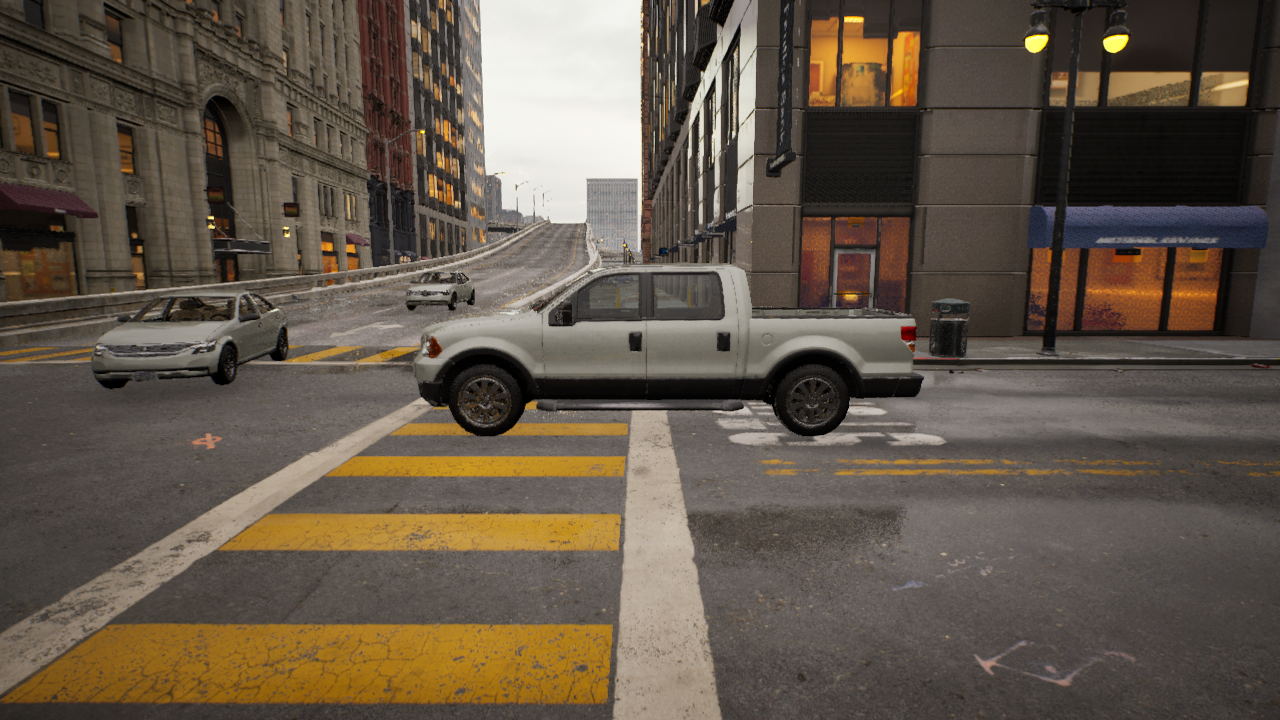
Venue: residential
Lighting: golden hour
Vehicle rig: pickup